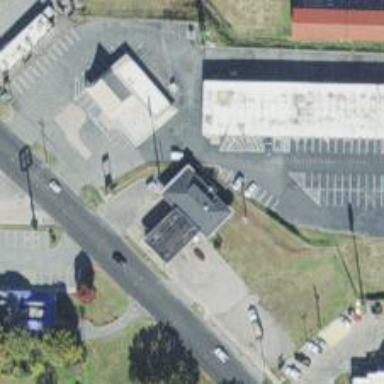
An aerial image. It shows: Convenience shop.